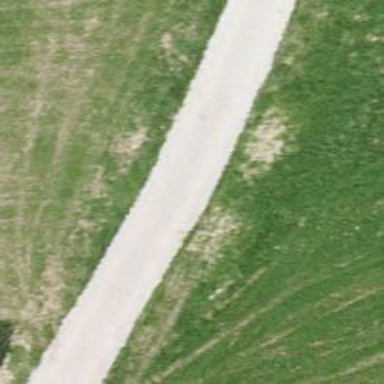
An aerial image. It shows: Track with grade 1 quality.